Aerial crown-view tile of a tropical tree (Barro Colorado Island, Panama), acquired 20250512:
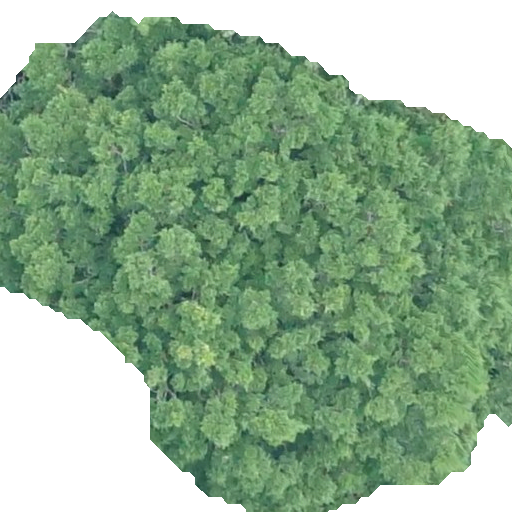
Species: Brosimum alicastrum
GBIF accepted scientific name: Brosimum alicastrum
Crown area: 297.069 m²